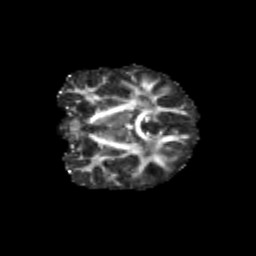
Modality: FA
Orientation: coronal
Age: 11
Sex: female
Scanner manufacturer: siemens
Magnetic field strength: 3 T
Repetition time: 3.8 s
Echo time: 0.07 s